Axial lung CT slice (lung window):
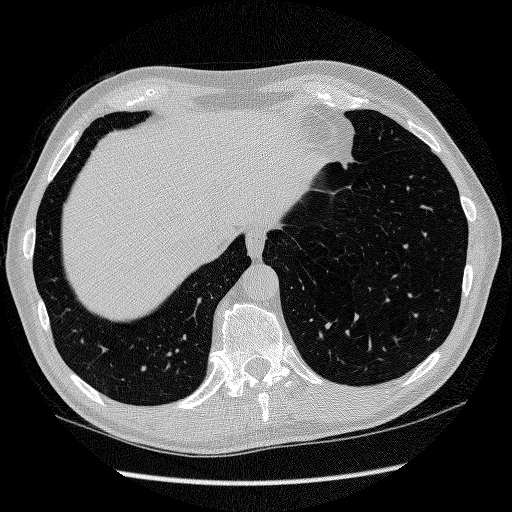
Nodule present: no